Question: This is how my sql is:
'''
CREATE TABLE character (
id INTEGER PRIMARY KEY AUTOINCREMENT
NOT NULL,
name VARCHAR( 15 ) NOT NULL
);
'''
However , while adding data to the table, id field is not auto incemented:

Do you know why is that?
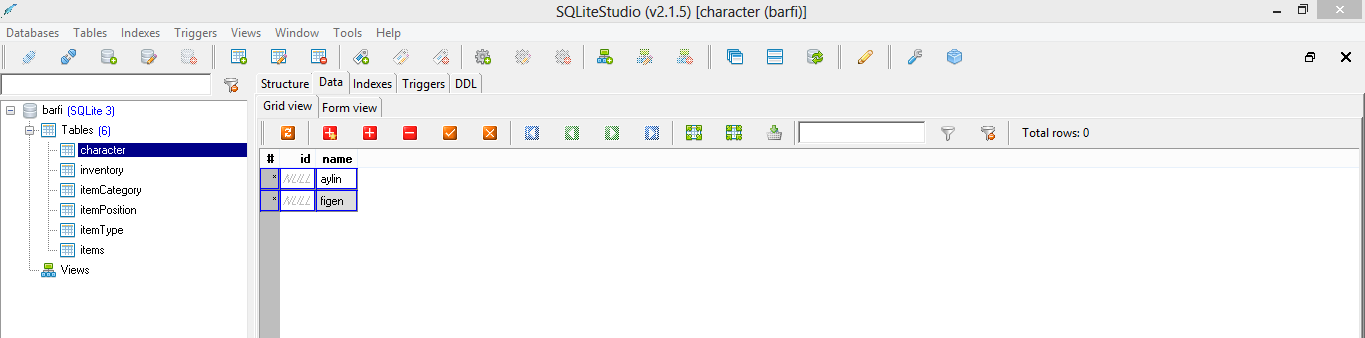
Answer: Everything is fine. into table and the AUTOINCREMENT values will be respected.
SQLiteStudio marks data "yet to be commited" using blue outline, just like on your screenshot. To commit data use "commit" button on toolbar (5th button from the left), or use keyboard shortcut "Ctrl+Enter".
Remember, as long as any data in SQLiteStudio is outlined with blue frame, the data is not yet in the database. If you close SQLiteStudio without commiting the data, you will lose your data.